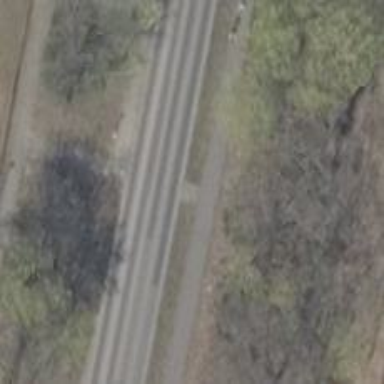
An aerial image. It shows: Unmarked crossing on the road.